Field crop: tomato
Growth stage: 2
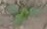
Species: solanum